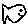
Label: fish